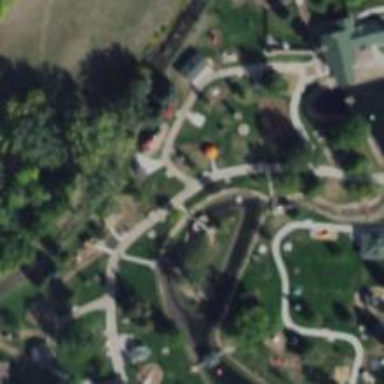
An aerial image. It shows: Historic train attraction.